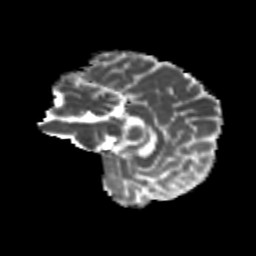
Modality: MD
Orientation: sagittal
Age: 21
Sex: female
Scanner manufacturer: siemens
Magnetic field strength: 3 T
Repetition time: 8.6 s
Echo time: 0.095 s